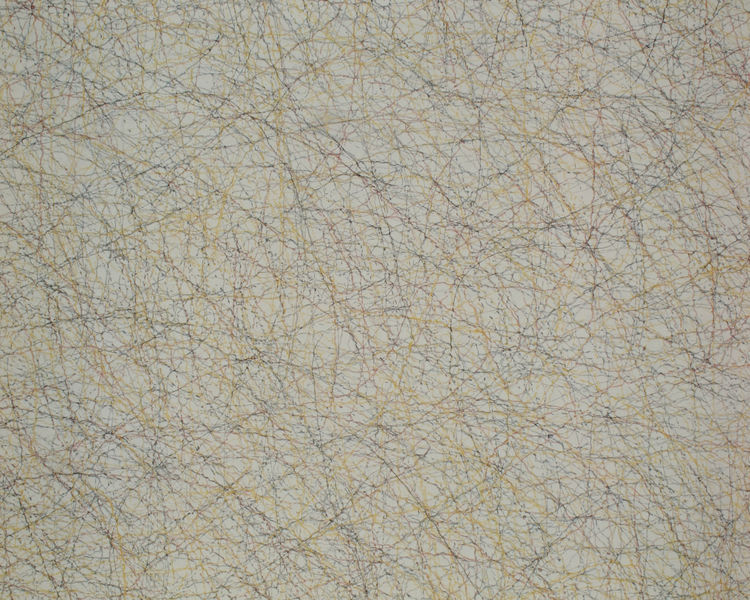
Titel: Lines not short, not straight, crossing and touching
Künstler: Sol Lewitt
Standort: New York
Institution: Privatsammlung
Schlagwörter: weiß, gelb, ocker, braun, grau, schwarz, zeichnung, rot, rosa, papier, abstrakt, fläche, linien, striche, punkte, kurven, scharz, bleistift, gewebe, wandbild, lewitt, netz, wei´, gekritzel, gitterlinien, liniennetz, farbverwischnung optische, linien#